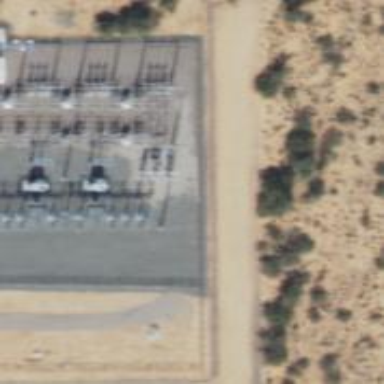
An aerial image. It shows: Switch for power supply.